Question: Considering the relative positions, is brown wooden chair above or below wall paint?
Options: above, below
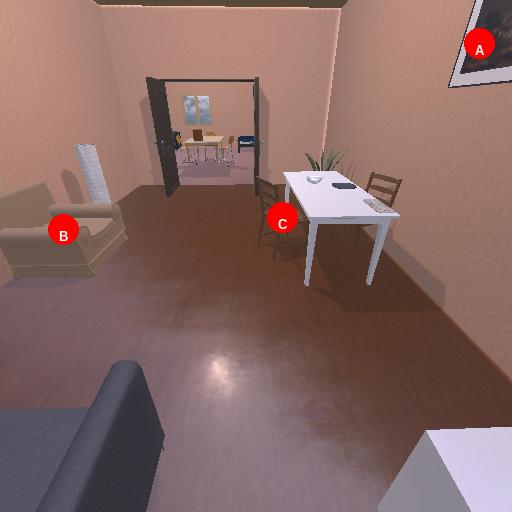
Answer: above